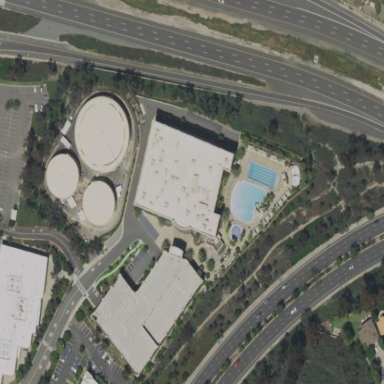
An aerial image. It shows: Building that houses fitness center.